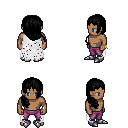
a pixel art fantasy rpg character, male body template, human, dark skin, white tattered cape, magenta pants, black right-swept hairstyle, bracelets, metal boots, four views (front, back, left, right), 2x2 character sprite sheet, small pixel art, hard edges, no anti-aliasing